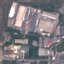
Land use / land cover: Industrial